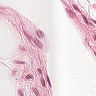
Metastatic tissue present: no